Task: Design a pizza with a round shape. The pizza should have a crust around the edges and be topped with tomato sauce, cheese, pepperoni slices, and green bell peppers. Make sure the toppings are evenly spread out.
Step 620:
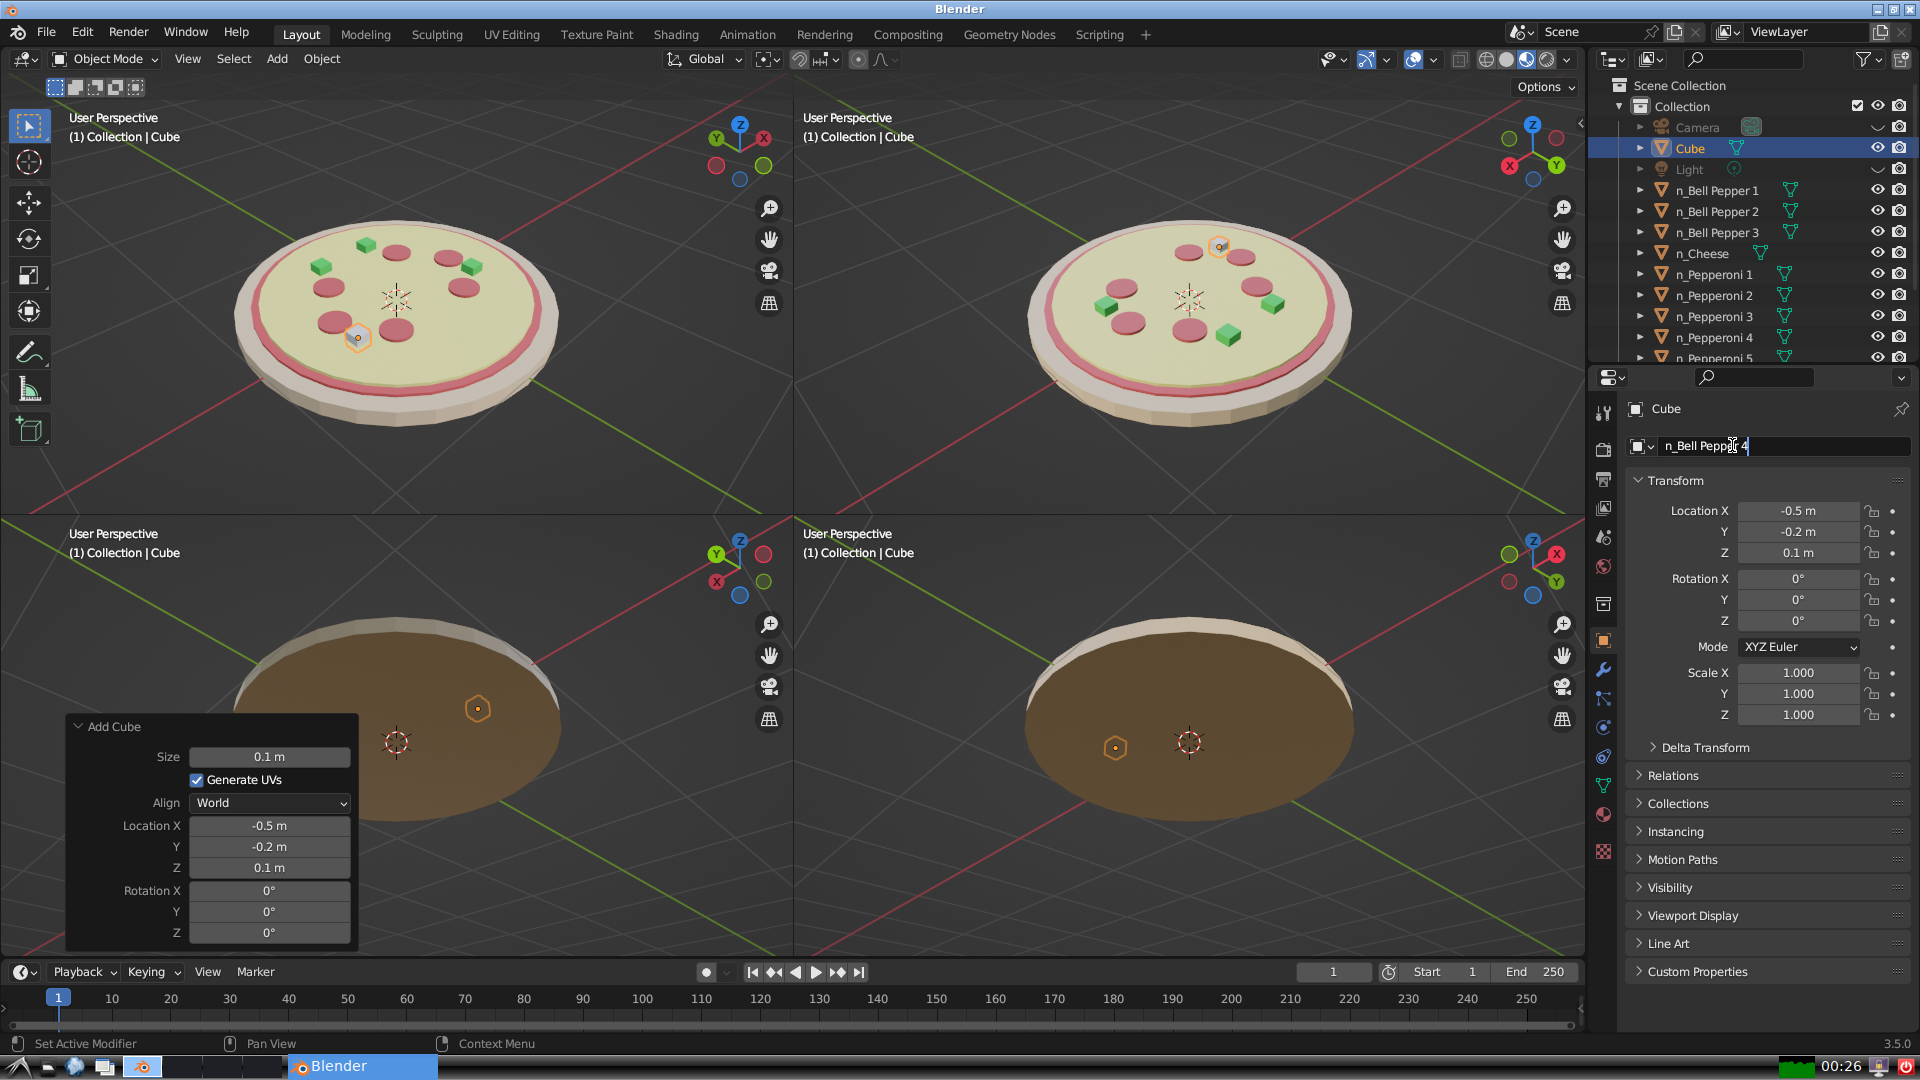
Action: {"key_press": ['Return']}